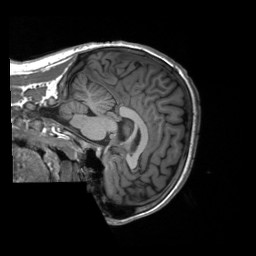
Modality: T1w
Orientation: sagittal
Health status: healthy
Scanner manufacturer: siemens
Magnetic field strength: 3 T
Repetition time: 2.3 s
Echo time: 0.00228 s